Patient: sex M, age 58
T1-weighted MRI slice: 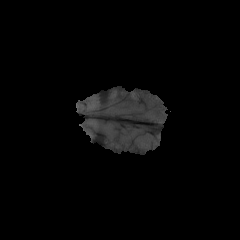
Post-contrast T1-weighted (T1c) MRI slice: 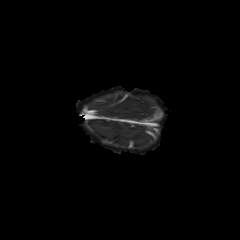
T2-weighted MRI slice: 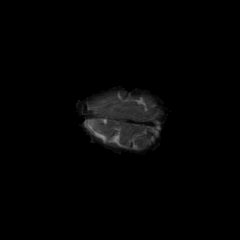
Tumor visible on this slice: no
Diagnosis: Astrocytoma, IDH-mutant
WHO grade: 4